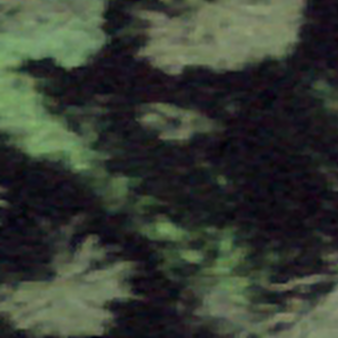
Label: other